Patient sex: M
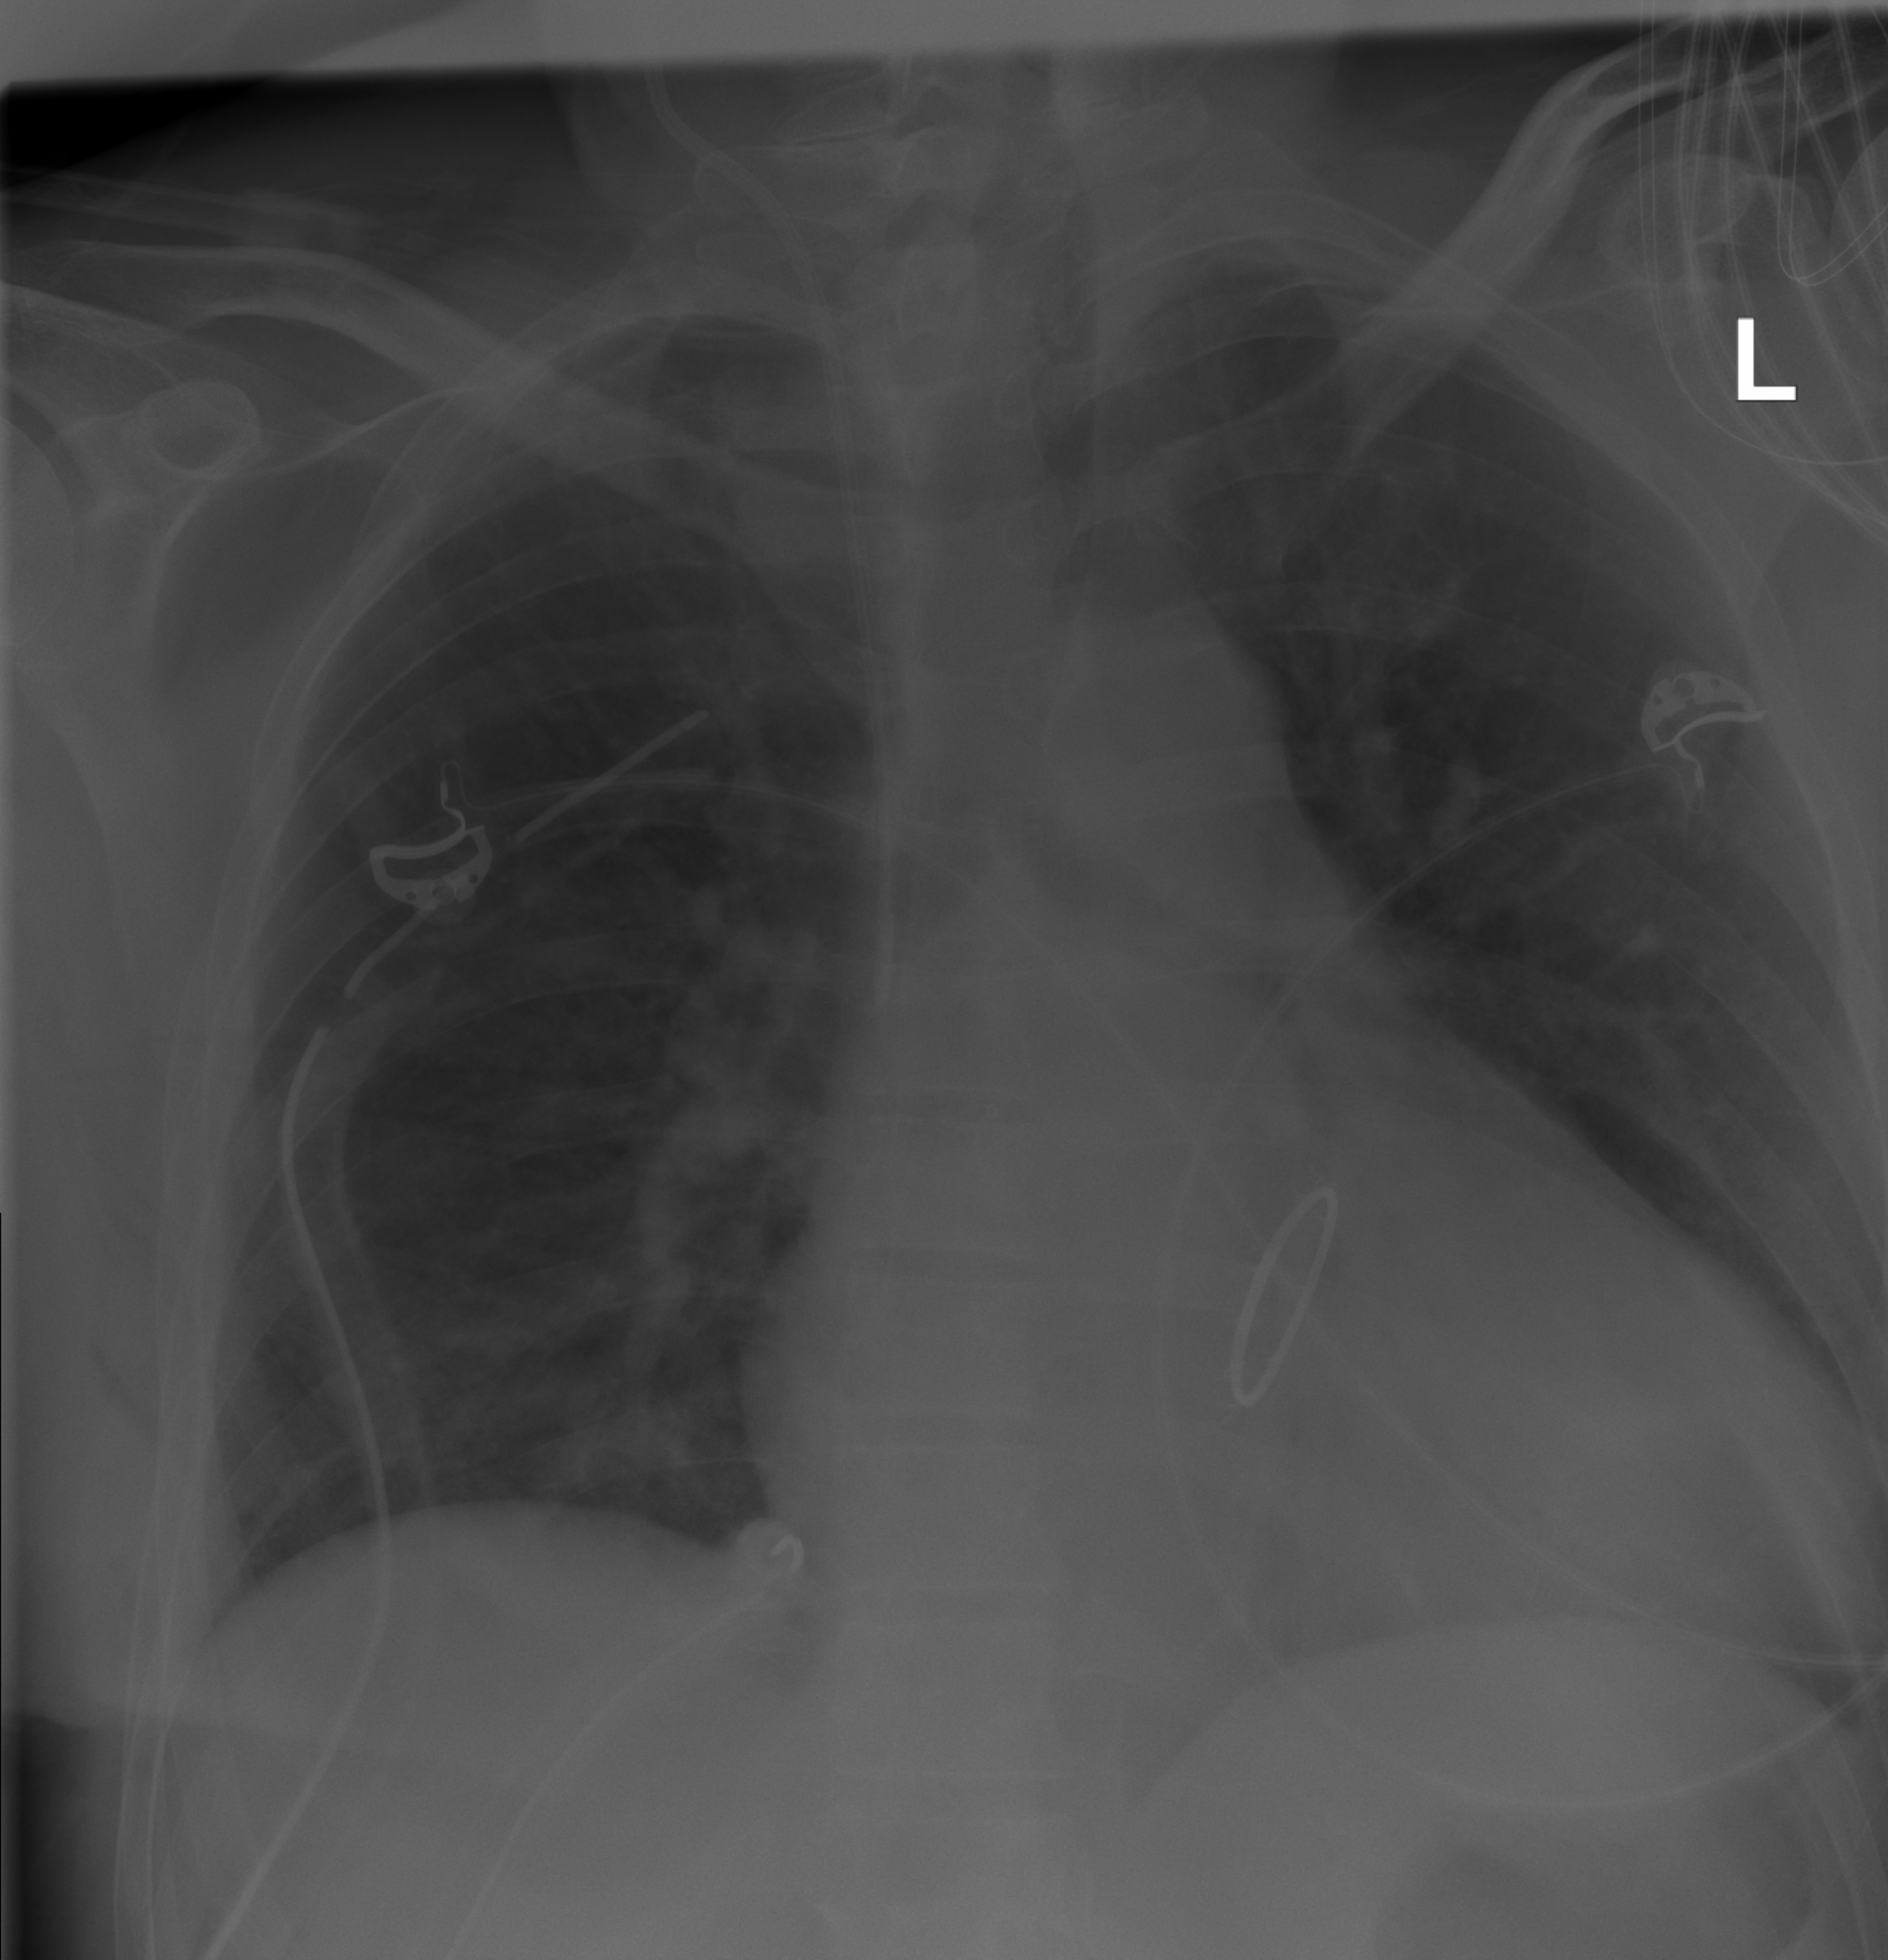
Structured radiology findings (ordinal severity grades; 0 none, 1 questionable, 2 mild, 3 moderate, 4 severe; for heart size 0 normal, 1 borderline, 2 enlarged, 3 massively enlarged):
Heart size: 2
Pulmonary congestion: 2
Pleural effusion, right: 0
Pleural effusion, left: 0
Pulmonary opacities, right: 0
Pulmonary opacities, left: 0
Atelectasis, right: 0
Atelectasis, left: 2